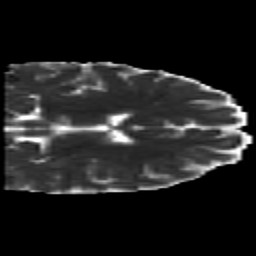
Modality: MD
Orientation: coronal
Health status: healthy
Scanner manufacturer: siemens
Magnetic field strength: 3 T
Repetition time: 10 s
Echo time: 0.092 s